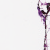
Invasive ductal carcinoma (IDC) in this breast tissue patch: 0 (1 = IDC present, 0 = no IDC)